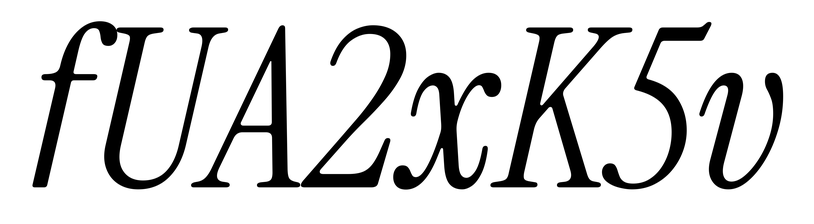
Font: InstrumentSerif-Italic